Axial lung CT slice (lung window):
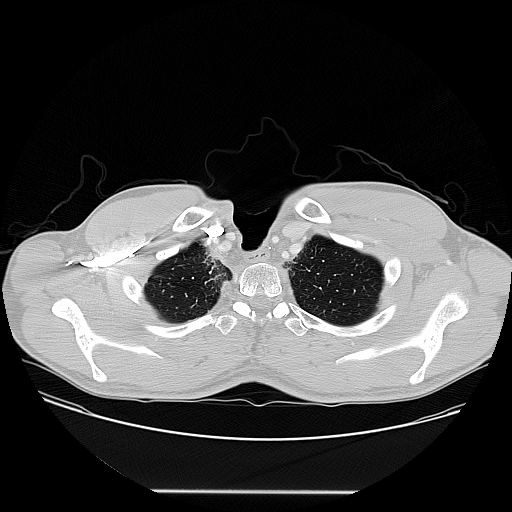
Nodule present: no